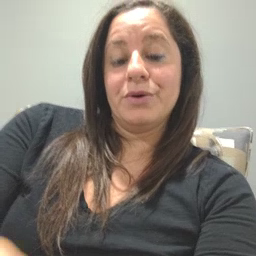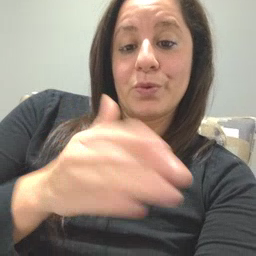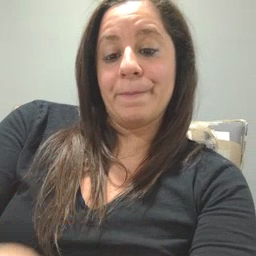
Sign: room